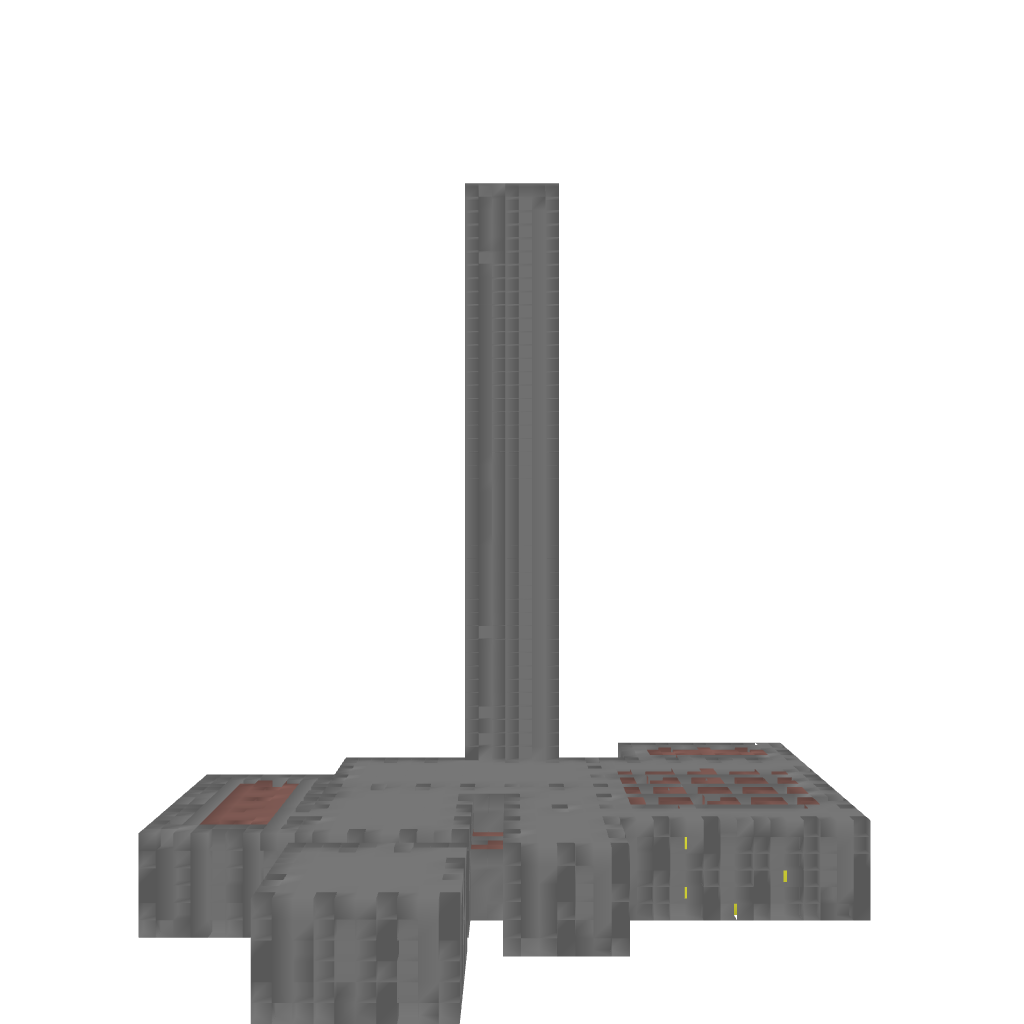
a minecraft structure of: MCSuire's Subterranian Complex (Big Underground Base) bad low quality